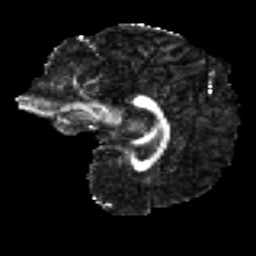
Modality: FA
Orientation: sagittal
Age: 35
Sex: male
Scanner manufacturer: ge
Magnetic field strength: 3 T
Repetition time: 7.8 s
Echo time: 0.0611 s